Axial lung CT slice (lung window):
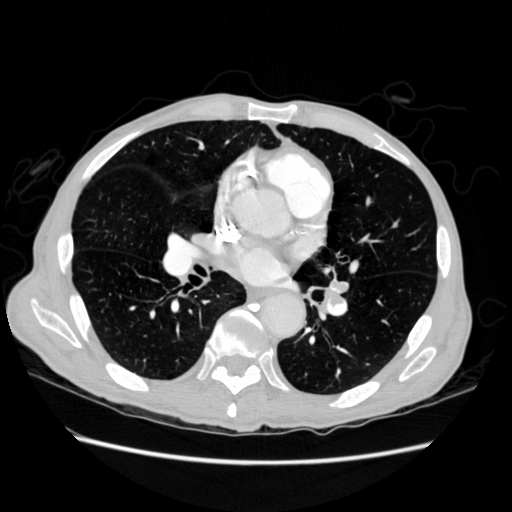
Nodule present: no